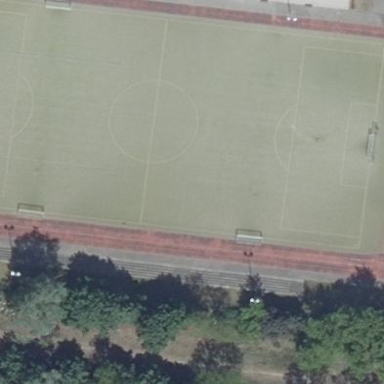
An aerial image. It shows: Soccer pitch for leisure land activities.